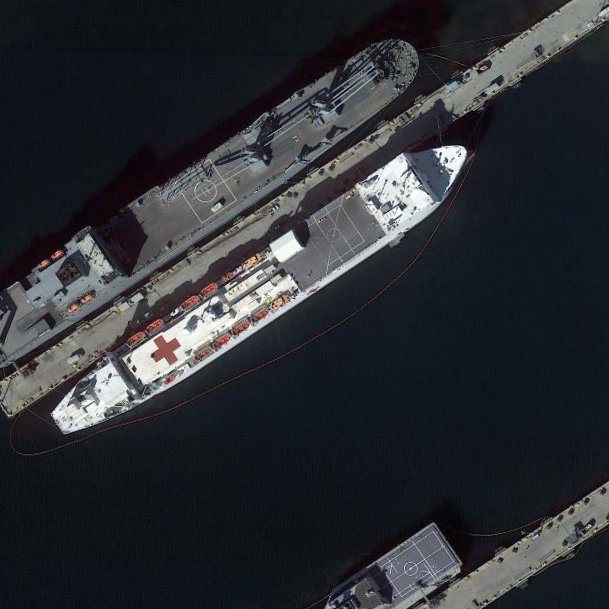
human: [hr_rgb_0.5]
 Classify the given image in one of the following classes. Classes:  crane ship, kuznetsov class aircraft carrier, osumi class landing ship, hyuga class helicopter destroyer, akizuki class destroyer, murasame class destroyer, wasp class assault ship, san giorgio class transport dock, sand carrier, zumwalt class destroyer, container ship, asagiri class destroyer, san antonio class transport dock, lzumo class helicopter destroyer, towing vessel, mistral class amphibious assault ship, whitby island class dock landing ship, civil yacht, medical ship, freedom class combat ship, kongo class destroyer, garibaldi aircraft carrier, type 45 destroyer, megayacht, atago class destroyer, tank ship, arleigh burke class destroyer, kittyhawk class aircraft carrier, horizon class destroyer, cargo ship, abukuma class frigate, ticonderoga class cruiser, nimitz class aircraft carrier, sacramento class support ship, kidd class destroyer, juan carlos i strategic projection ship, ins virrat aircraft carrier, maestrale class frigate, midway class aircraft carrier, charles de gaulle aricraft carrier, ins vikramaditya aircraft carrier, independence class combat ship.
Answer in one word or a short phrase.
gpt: Medical ship